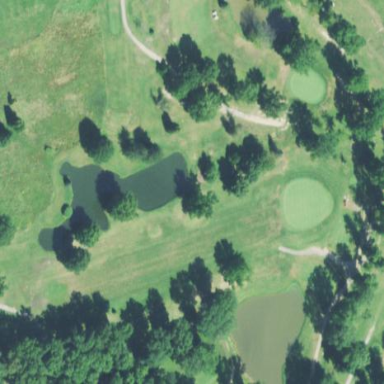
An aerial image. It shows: Water hazard on golf course. The hazard is natural water feature.